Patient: sex F, age 62
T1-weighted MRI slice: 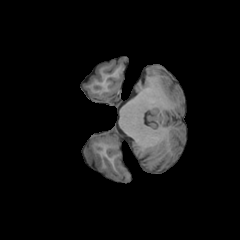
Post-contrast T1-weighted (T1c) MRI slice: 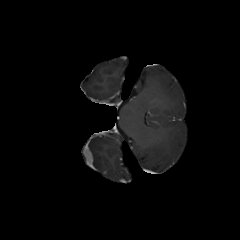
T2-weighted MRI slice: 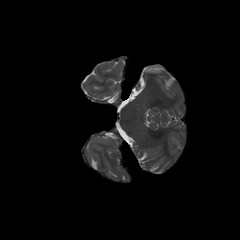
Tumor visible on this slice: no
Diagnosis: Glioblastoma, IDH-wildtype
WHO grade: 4